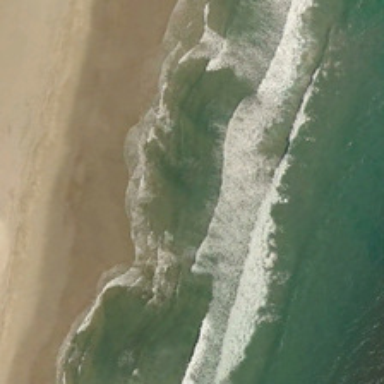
A piece of ocean is near a yellow beach .